Question: I am building a website which requires the Autocomplete to load results from ajax, so I decided to choose the angular material Autocomplete and its working fine.
Until now my requirement was to show the search results of one type, lets say I need to show the search results of country names, but now my requirements changed to show the country names and the state name and this cause me to make two different groups one of country and the another of state, i did not found a solution of show to modify the angular material autocomplete custom template.
Please see the image attached:

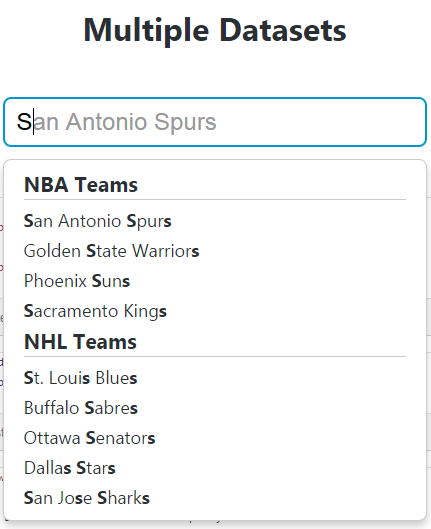
Answer: I have create one solution which can help you.
Please find link
<URL>
Here the logic is, find out first element in the searched list and add country name on it
'''
var states = getStates().filter(function(item) {
item.isFirst = false;
return (item.state.toUpperCase().indexOf(searchText.toUpperCase()) !== -1);
});
var countryName = "";
angular.forEach(states, function(item, key){
if(countryName != item.country){
countryName = item.country;
item.isFirst = true;
}
})
'''
You have to work on styling part line adding divider between values.
Please let me know if I can help you in other context